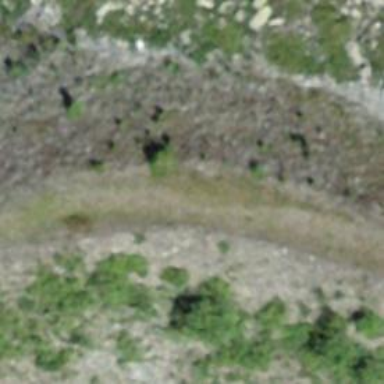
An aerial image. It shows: Path with embankment.